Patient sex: F
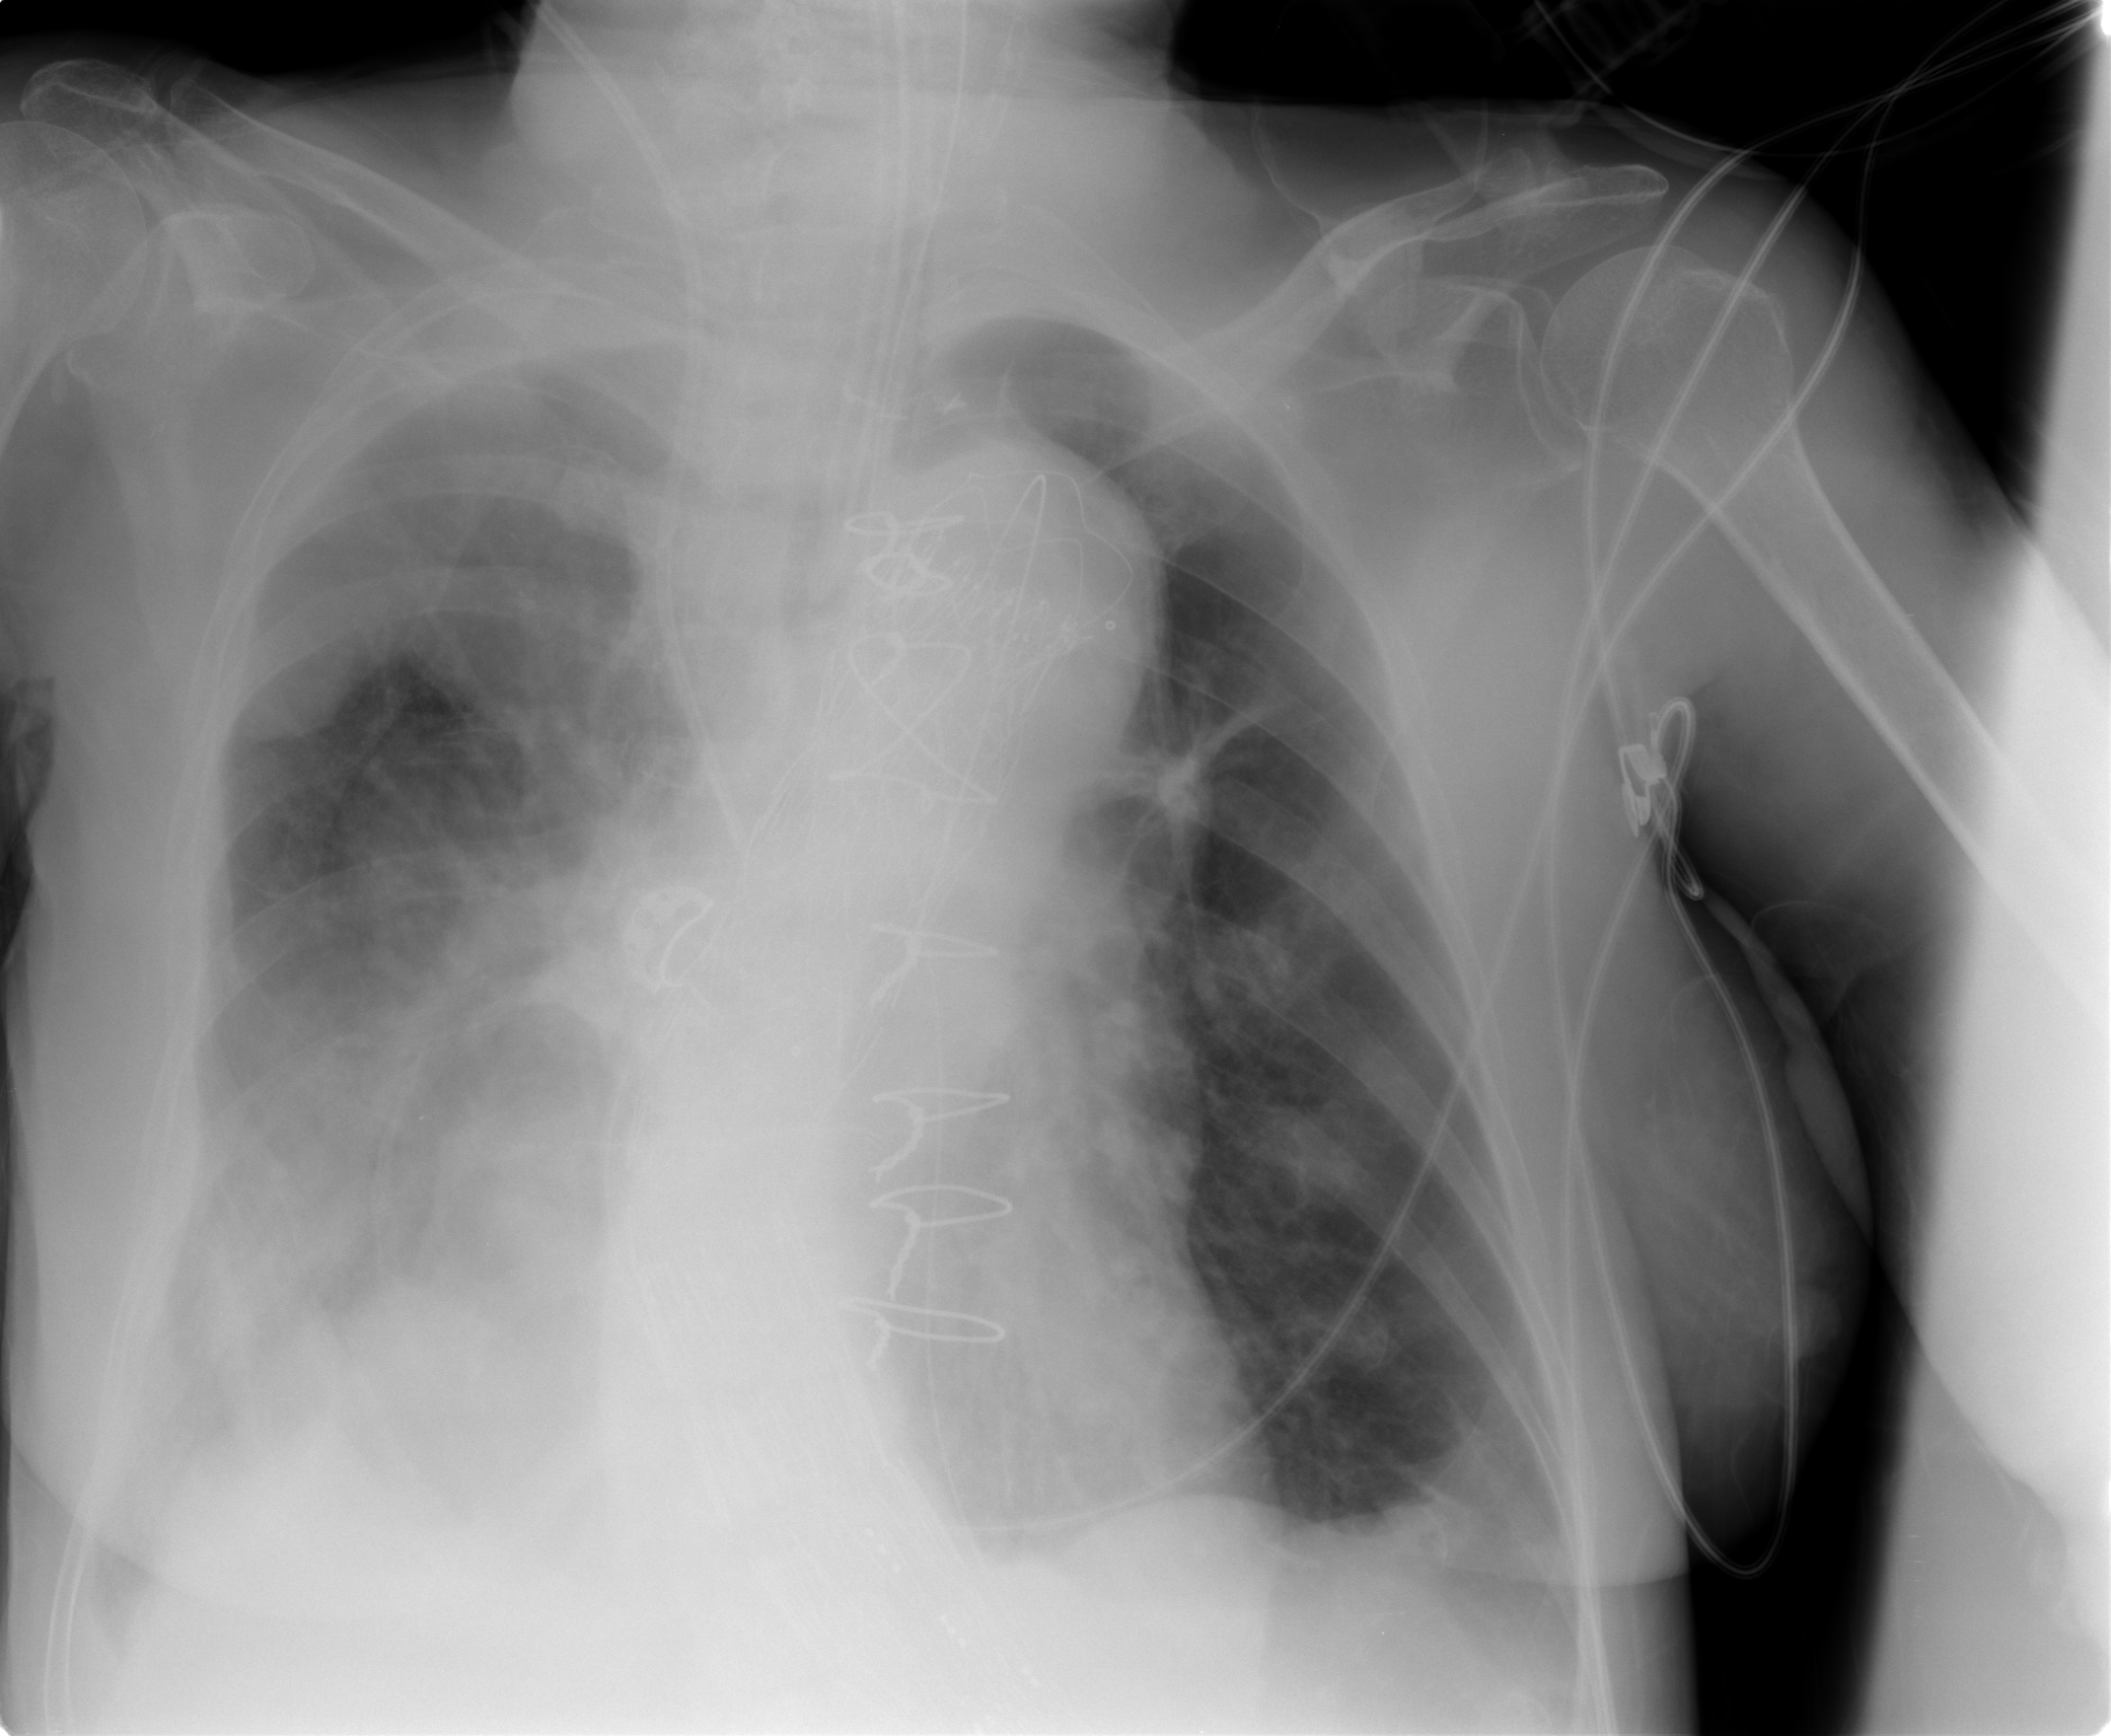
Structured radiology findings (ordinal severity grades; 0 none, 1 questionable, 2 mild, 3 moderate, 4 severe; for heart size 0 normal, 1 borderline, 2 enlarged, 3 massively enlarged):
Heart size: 0
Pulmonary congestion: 0
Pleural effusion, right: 3
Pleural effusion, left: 2
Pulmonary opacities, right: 1
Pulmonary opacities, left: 0
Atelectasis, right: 3
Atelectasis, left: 2